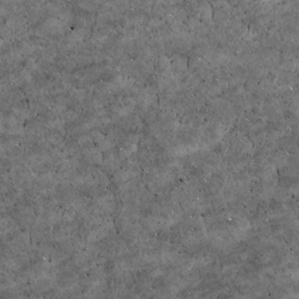
Label: non_frost